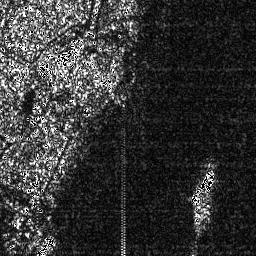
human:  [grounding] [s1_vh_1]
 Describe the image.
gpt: In the satellite image, there is  <ref>1 medium ship </ref> <box>[[73, 62, 83, 80, 0]]</box> located at bottom right.